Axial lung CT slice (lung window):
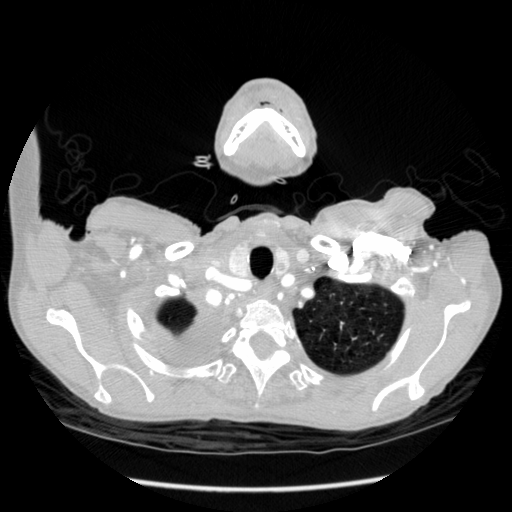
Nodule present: no